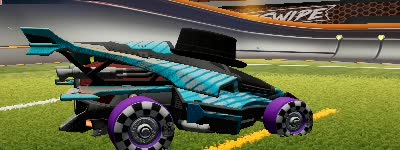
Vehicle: aftershock